Field crop: maize
Growth stage: 1
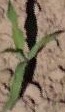
Species: maize